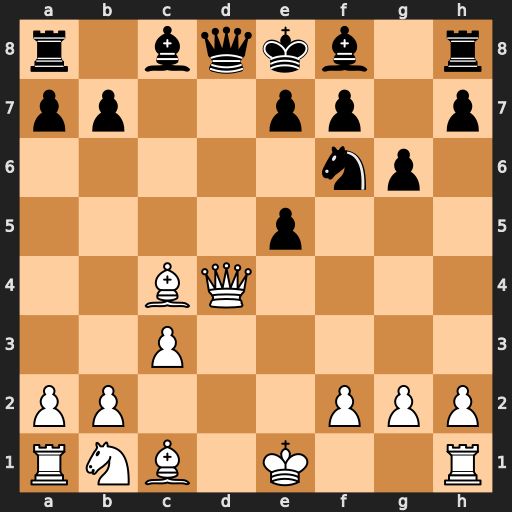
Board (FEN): r1bqkb1r/pp2pp1p/5np1/4p3/2BQ4/2P5/PP3PPP/RNB1K2R
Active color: w
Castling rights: KQkq
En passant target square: -
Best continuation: Bxf7+ Kxf7 Qxd8